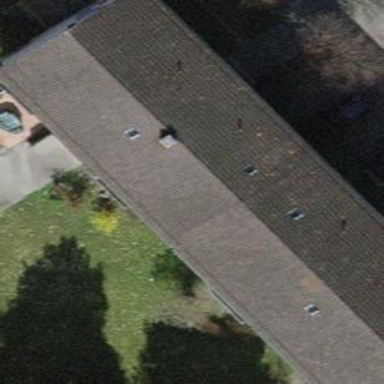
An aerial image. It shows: Gabled roof tile building made up of apartments.